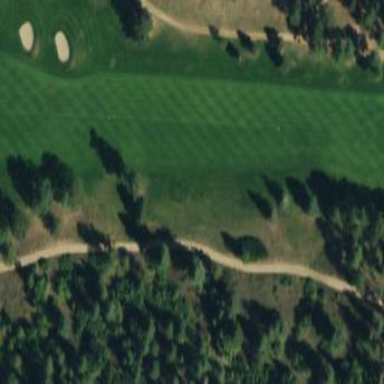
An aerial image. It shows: Scenic golf fairway.